Aerial crown-view tile of a tropical tree (Barro Colorado Island, Panama), acquired 20250915:
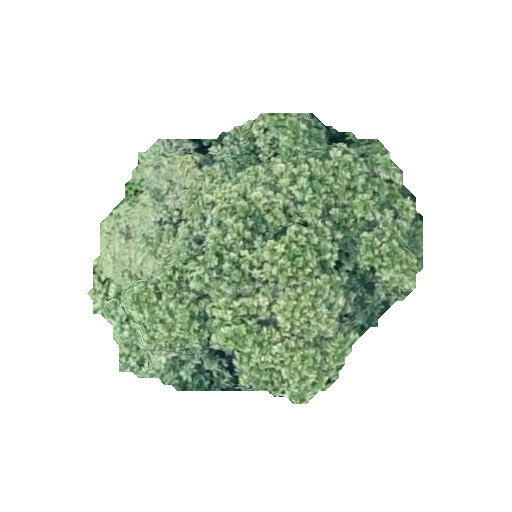
Species: Anacardium excelsum
GBIF accepted scientific name: Anacardium excelsum
Crown area: 102.555 m²